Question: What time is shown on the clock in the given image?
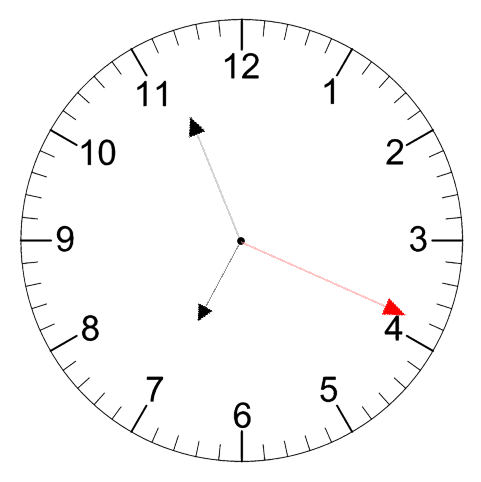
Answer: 06:56:19